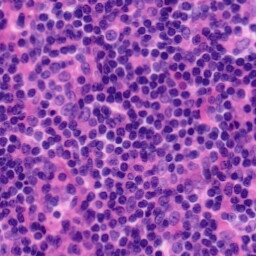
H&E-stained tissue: Tonsil